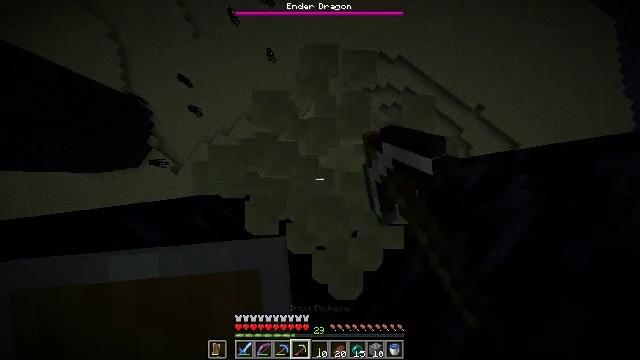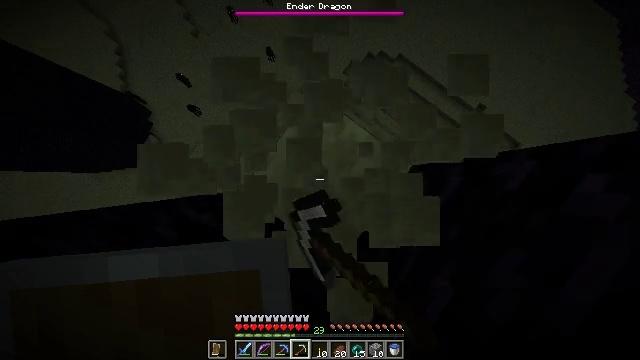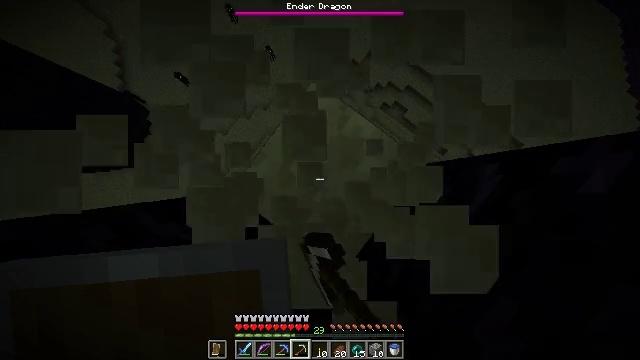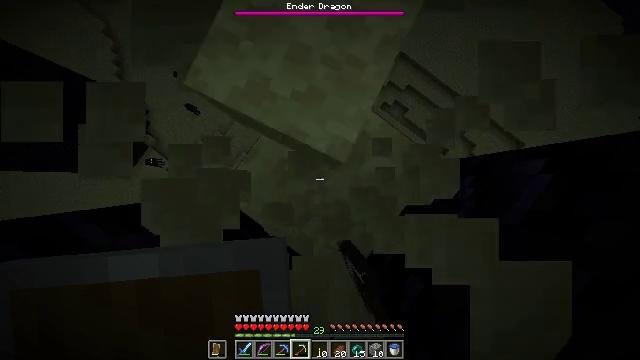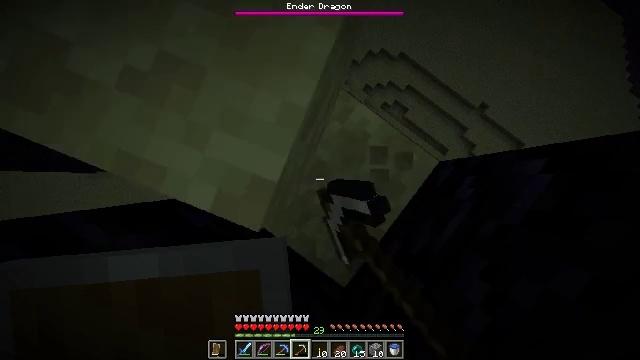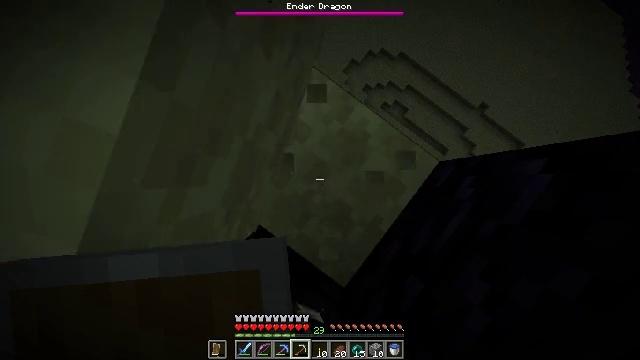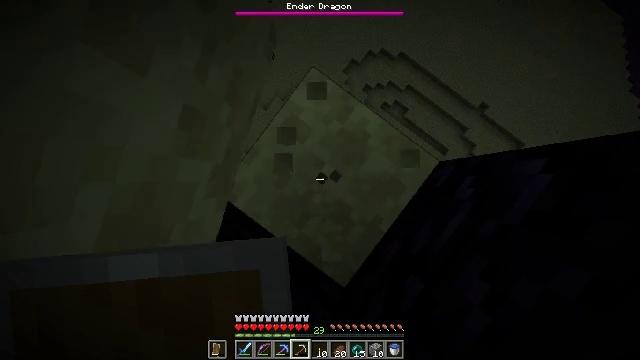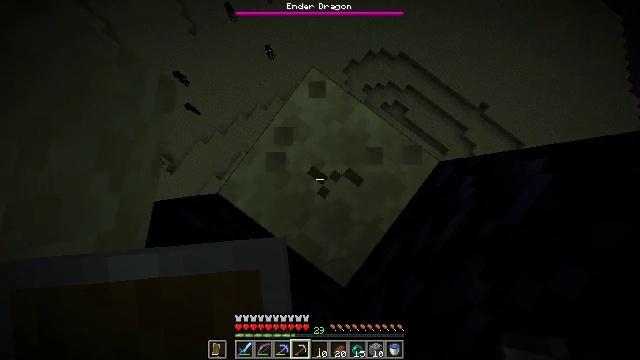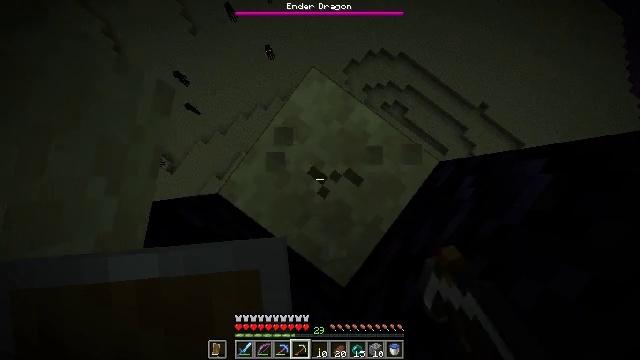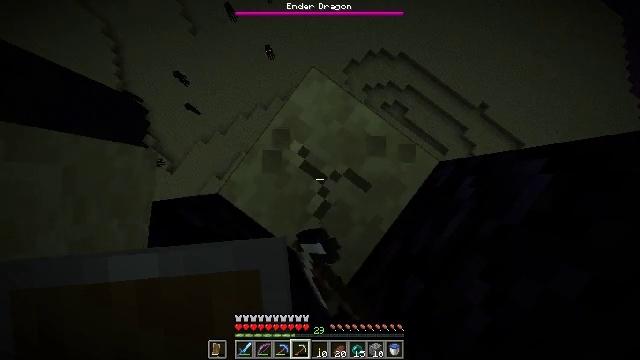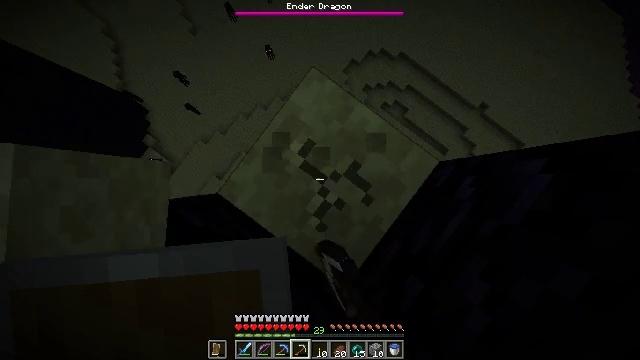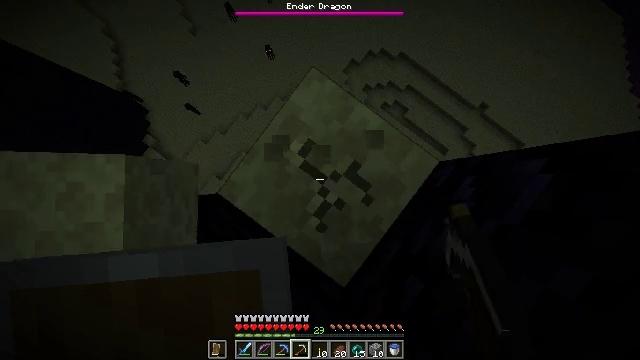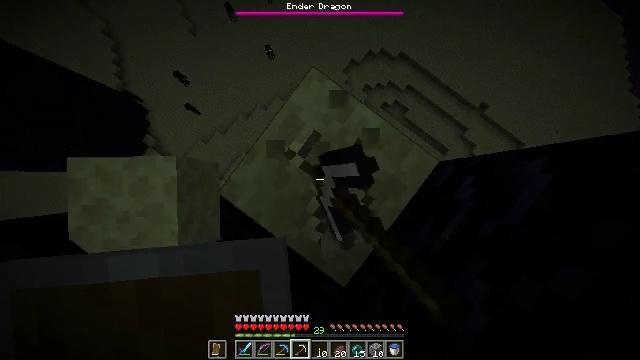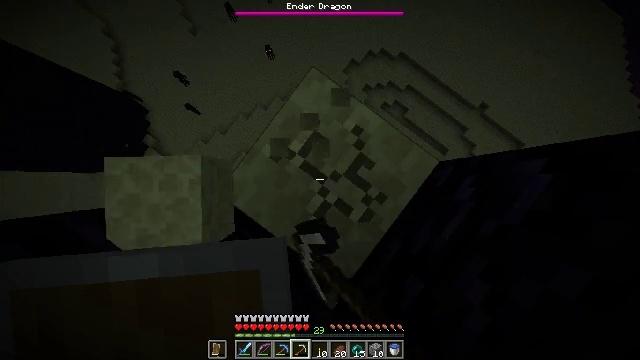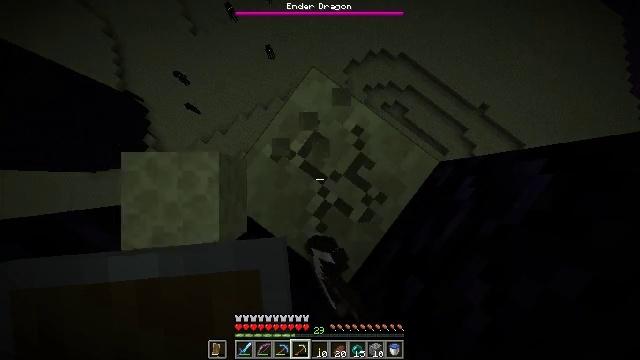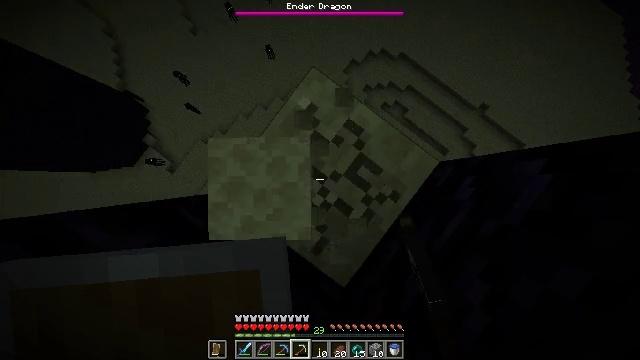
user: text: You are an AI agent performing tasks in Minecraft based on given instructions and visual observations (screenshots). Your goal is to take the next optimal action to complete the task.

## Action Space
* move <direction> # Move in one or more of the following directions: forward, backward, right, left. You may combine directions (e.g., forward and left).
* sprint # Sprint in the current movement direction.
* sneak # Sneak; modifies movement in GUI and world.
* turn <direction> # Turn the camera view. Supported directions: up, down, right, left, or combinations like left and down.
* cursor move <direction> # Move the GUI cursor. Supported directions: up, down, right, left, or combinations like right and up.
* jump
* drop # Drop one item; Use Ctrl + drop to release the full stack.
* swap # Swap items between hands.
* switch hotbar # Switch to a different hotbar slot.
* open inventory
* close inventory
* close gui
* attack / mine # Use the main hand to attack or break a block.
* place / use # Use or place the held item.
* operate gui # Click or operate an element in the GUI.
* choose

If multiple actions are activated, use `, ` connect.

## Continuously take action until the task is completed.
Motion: motion action
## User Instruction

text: Gather end stone from the End.
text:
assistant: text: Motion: attack / mine
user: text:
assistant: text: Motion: attack / mine
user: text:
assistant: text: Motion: attack / mine
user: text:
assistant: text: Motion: attack / mine
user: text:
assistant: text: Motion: attack / mine
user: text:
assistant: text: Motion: attack / mine
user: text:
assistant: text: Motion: attack / mine
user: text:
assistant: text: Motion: attack / mine
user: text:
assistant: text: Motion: attack / mine
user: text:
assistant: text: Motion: attack / mine
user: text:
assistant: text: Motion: attack / mine
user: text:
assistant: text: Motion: attack / mine
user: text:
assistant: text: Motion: attack / mine
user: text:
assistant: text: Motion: attack / mine
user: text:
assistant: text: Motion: attack / mine
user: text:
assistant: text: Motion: attack / mine
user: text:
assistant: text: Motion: attack / mine
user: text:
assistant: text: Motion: attack / mine
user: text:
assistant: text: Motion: attack / mine
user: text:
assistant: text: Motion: attack / mine
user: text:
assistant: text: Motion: attack / mine
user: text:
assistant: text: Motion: attack / mine
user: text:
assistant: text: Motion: attack / mine
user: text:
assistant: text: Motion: attack / mine
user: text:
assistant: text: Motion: attack / mine
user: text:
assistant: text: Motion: attack / mine
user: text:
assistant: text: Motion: attack / mine
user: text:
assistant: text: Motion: attack / mine
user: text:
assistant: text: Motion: attack / mine
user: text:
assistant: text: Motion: attack / mine